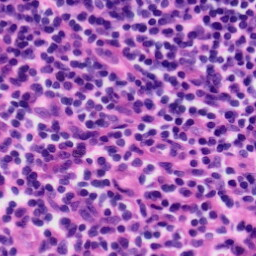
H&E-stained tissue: Tonsil